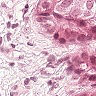
Metastatic tissue present: yes